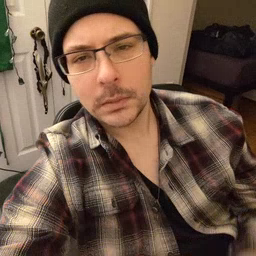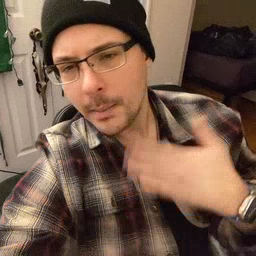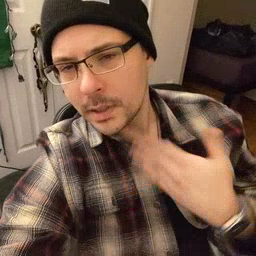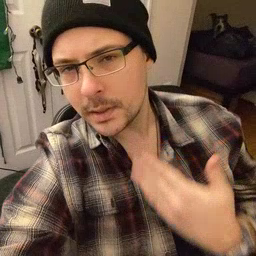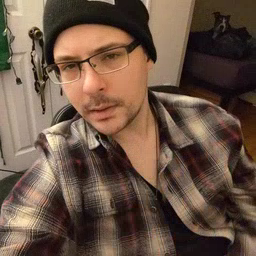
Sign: happy